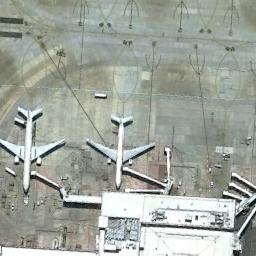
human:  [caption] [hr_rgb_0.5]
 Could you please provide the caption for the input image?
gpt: Two white planes docked at the corresponding departure gates .

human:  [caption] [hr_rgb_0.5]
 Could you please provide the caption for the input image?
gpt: Two airplanes were on the airport beside the building .

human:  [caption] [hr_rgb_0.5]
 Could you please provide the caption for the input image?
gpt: There are two airplanes parked beside the terminal .

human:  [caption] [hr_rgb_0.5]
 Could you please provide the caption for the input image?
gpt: Two planes are in the parking lot next to the building .

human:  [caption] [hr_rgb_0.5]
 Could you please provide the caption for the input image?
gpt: Two adjacent planes parked next to boarding bridges of the white terminal .